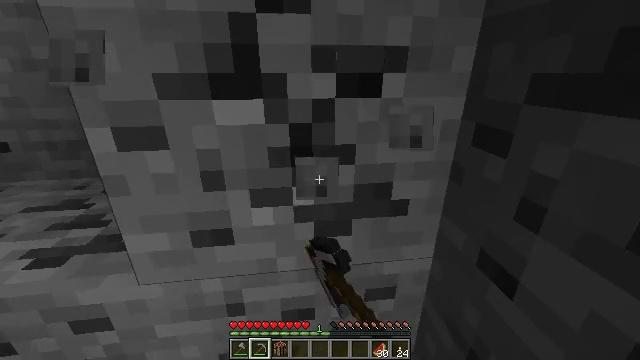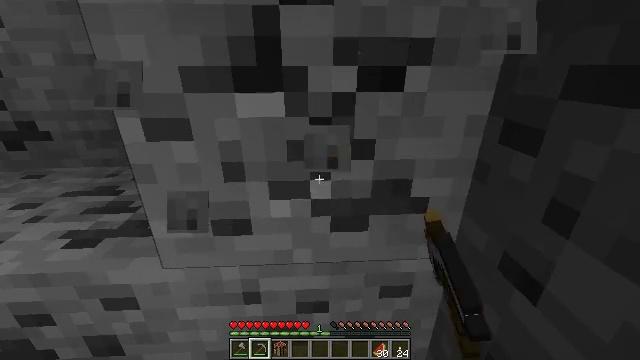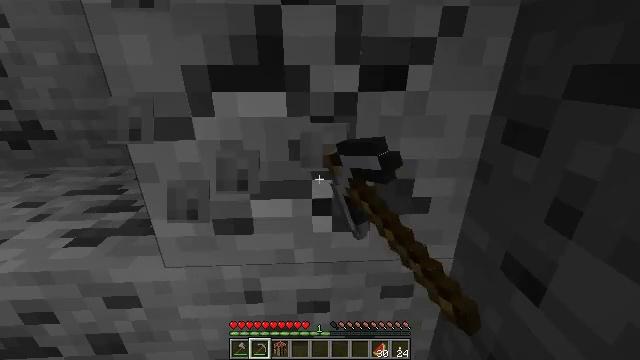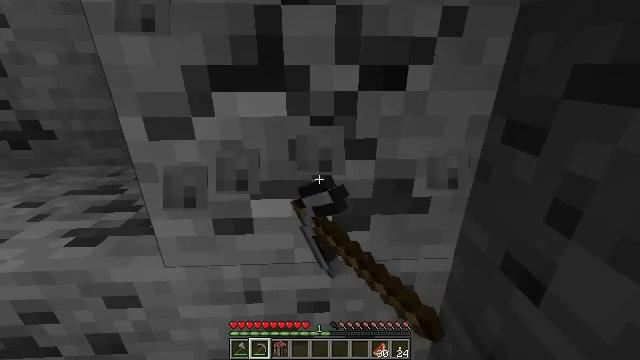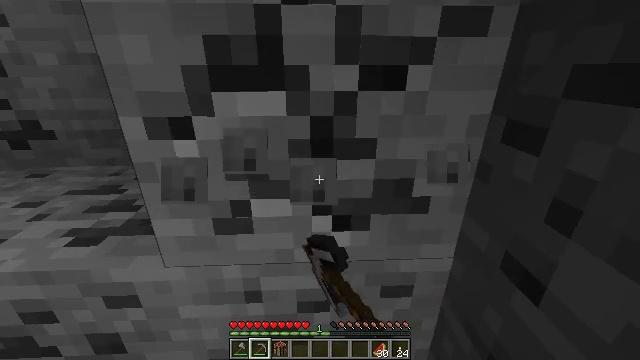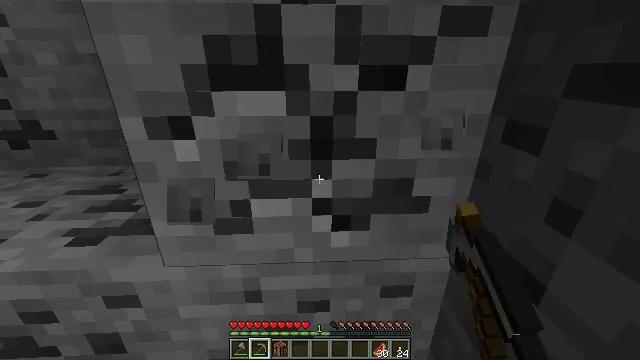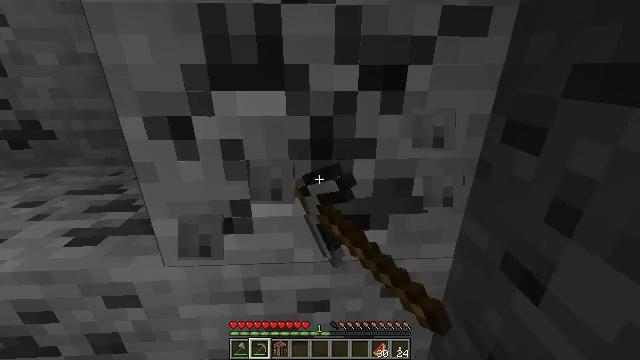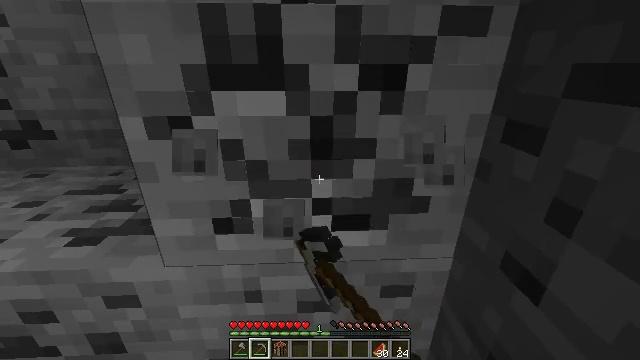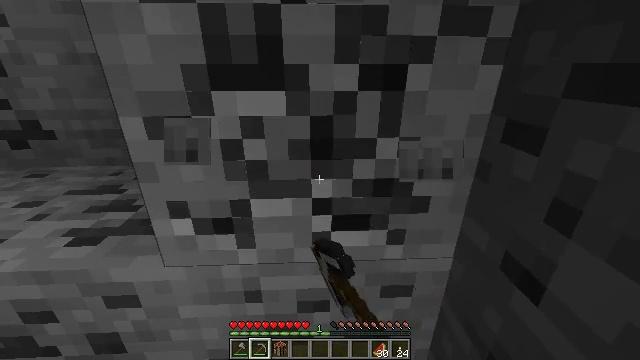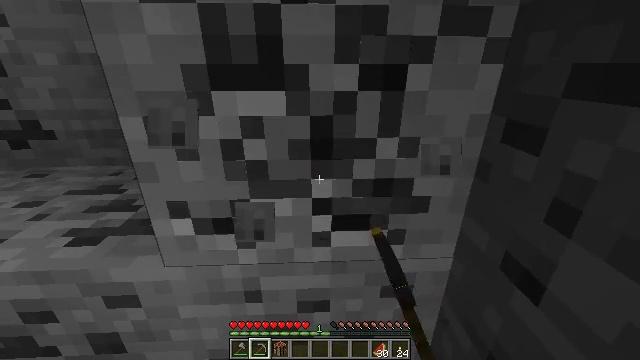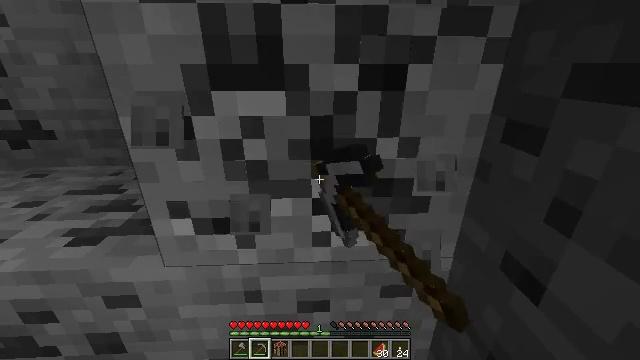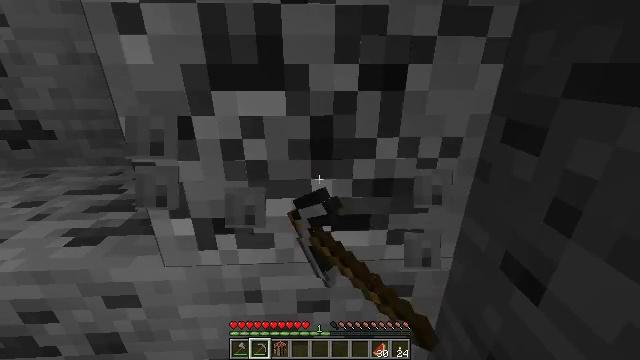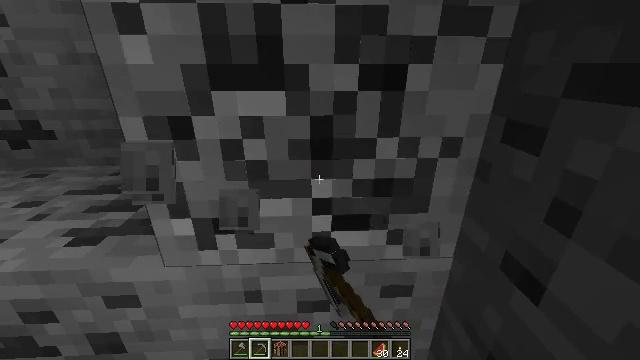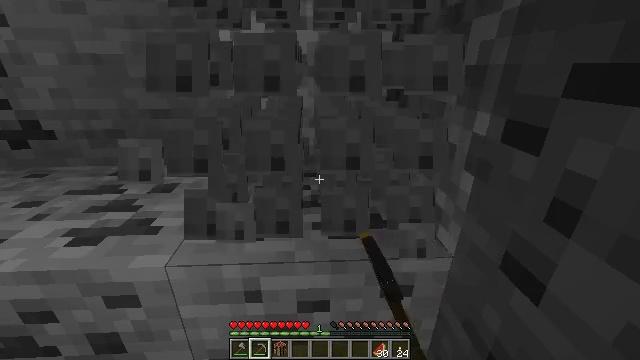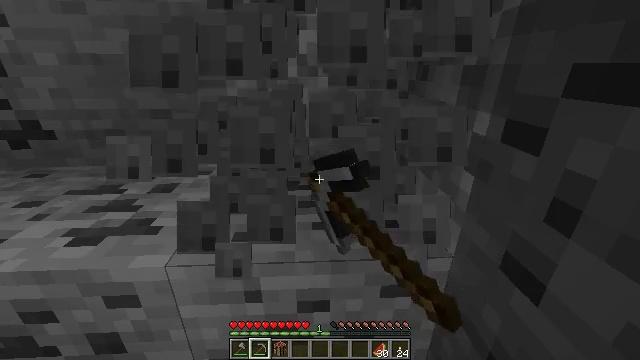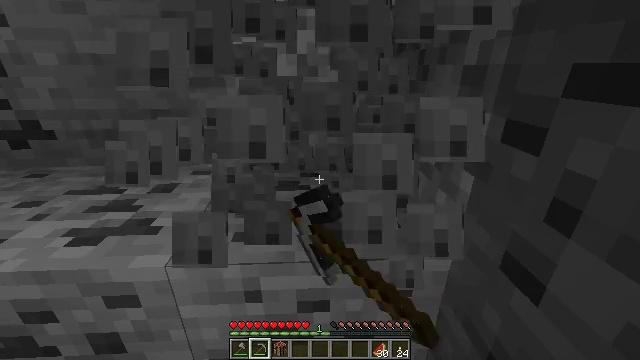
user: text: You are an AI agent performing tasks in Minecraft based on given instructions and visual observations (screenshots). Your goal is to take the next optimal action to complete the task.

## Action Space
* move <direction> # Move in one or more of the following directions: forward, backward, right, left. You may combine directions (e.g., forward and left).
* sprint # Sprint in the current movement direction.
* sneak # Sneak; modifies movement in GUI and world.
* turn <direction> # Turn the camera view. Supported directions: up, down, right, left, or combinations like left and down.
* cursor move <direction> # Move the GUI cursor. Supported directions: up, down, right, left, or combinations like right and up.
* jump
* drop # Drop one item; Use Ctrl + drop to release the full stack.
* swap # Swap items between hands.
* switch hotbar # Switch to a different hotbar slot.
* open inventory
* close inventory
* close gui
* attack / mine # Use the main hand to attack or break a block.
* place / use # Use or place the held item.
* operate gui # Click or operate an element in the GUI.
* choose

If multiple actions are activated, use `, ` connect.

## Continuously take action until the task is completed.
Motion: motion action
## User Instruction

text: Gather coal ore with a pickaxe.
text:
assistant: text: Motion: turn left and down, attack / mine
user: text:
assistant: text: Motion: attack / mine
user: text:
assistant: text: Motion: attack / mine
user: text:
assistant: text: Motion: attack / mine
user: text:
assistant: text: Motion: attack / mine
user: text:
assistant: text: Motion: attack / mine
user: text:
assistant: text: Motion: attack / mine
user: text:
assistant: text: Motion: attack / mine
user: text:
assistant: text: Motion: attack / mine
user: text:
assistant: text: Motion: attack / mine
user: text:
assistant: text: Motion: attack / mine
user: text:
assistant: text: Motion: attack / mine
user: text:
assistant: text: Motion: attack / mine
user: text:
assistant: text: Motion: attack / mine
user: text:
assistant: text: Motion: attack / mine
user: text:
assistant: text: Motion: attack / mine
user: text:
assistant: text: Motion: attack / mine
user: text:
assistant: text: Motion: attack / mine
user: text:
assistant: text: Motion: attack / mine
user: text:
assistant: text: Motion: attack / mine
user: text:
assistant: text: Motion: attack / mine
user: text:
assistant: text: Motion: attack / mine
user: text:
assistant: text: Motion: attack / mine
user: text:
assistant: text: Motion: attack / mine
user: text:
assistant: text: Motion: attack / mine
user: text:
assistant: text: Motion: attack / mine
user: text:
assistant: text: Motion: turn left and down, attack / mine
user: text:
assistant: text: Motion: turn left and down, attack / mine
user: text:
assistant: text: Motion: turn left and down, attack / mine
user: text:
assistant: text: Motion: turn left, attack / mine